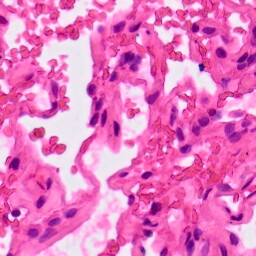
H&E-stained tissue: Lung